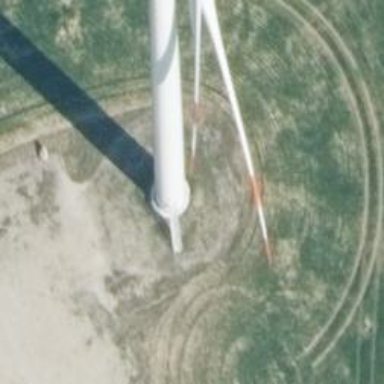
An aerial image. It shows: Wind generator with horizontal axis. The wind turbine is from Vestas.